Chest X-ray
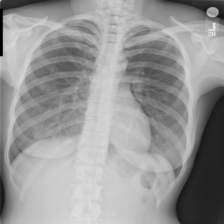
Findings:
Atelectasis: negative
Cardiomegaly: negative
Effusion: negative
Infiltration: negative
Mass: negative
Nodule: negative
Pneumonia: negative
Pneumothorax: negative
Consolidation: negative
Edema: negative
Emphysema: negative
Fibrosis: negative
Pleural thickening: negative
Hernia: negative